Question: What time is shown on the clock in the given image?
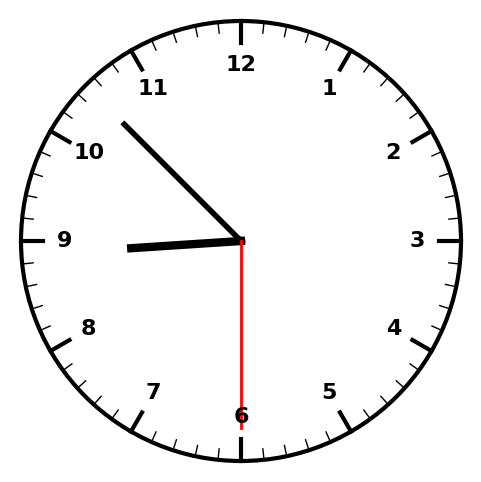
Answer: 08:52:30